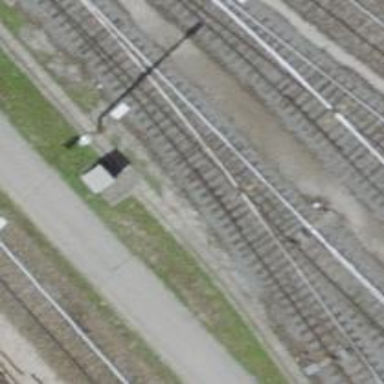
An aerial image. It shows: Railway yard with one track.